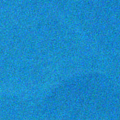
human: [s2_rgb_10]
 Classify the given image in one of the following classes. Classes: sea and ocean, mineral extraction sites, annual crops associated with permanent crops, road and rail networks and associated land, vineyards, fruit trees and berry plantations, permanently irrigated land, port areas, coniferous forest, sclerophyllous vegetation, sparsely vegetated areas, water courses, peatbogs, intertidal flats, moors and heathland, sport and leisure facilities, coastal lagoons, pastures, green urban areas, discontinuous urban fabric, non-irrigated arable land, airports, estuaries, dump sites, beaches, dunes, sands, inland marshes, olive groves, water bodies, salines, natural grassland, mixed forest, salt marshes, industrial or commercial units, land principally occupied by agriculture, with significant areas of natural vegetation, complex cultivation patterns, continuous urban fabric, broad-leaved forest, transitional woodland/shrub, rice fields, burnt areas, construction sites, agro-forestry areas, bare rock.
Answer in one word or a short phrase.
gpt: sea and ocean